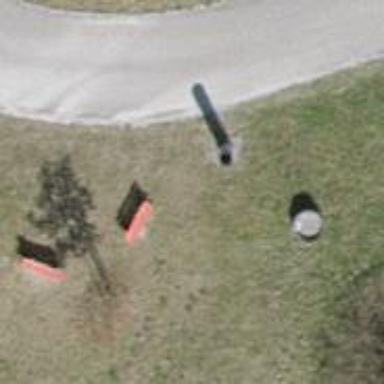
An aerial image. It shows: Red bench.